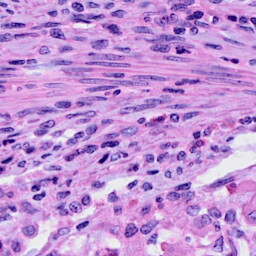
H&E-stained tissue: Cervix